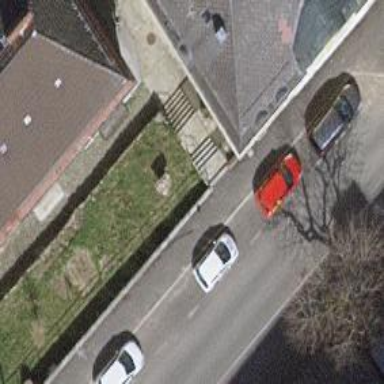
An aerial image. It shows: Street side parking spaces with parallel orientation.